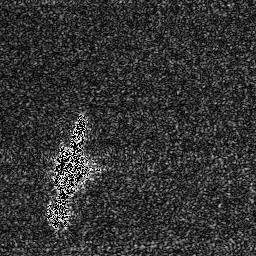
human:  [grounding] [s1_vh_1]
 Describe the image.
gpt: In the satellite image, there is  <ref>1 large ship </ref> <box>[[17, 42, 33, 89, 0]]</box> located at left.